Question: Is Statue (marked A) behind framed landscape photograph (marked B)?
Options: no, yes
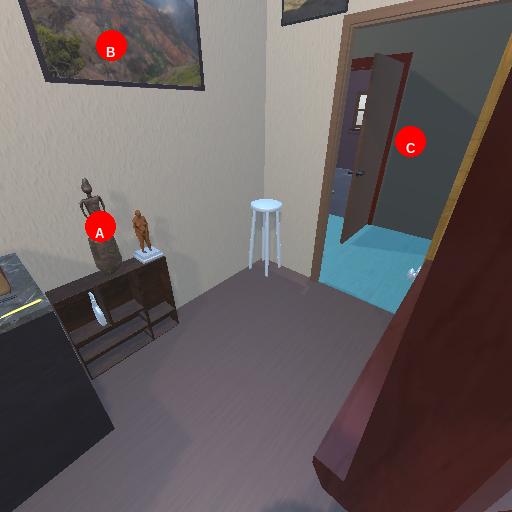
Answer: no